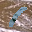
Label: 1